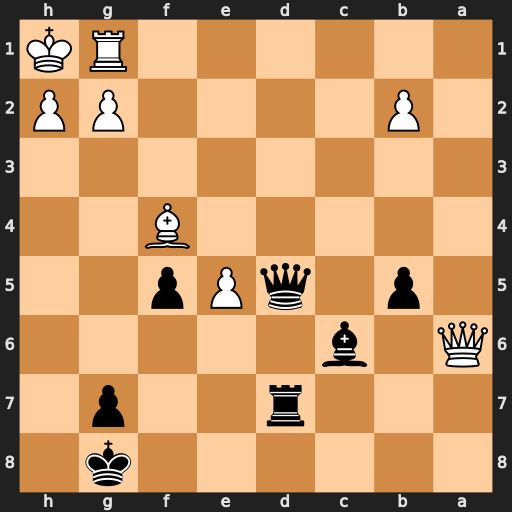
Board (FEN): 6k1/3r2p1/Q1b5/1p1qPp2/5B2/8/1P4PP/6RK
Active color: b
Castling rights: -
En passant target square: -
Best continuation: Qxg2+ Rxg2 Rd1#